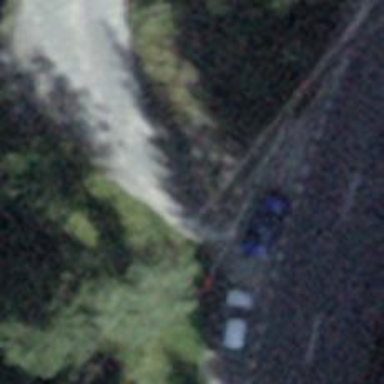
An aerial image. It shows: Lift gate barrier.